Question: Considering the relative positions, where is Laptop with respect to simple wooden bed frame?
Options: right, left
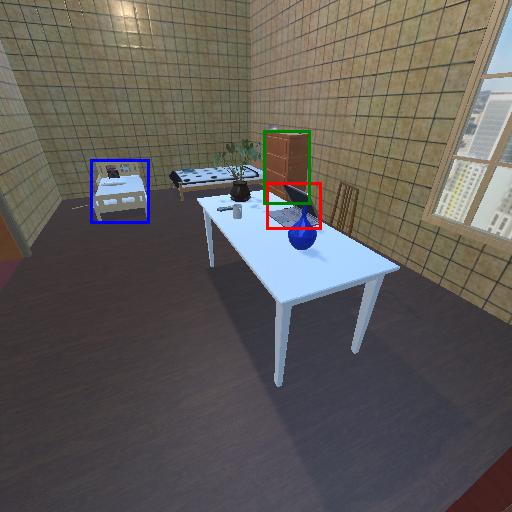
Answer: right